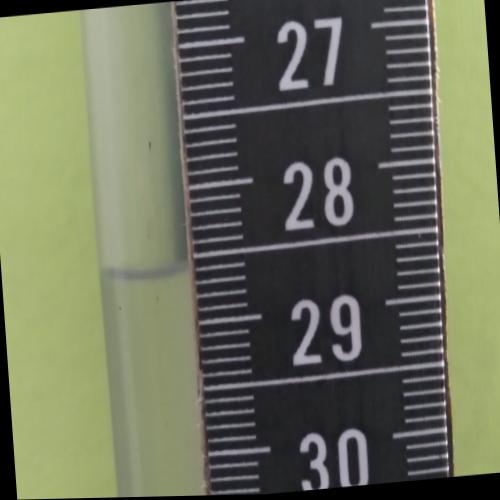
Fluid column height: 28.6 cm